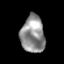
Tissue: prostate
Cell type: Epithelial cells
Senescence score: 0.3539
Nuclear area (px): 854
Mean DAPI intensity: 146.977